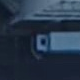
Vehicle type: Heavy Vehicle